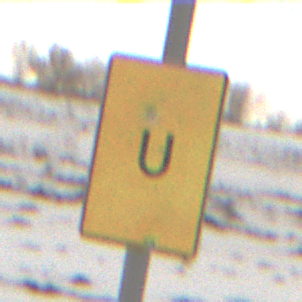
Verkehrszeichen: AnkuendigungOderFortsetzungUmleitungOhnePfeilsymbol
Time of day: MorningAfternoon
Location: Outdoor (Nature)
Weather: Overcast
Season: Winter
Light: Natural